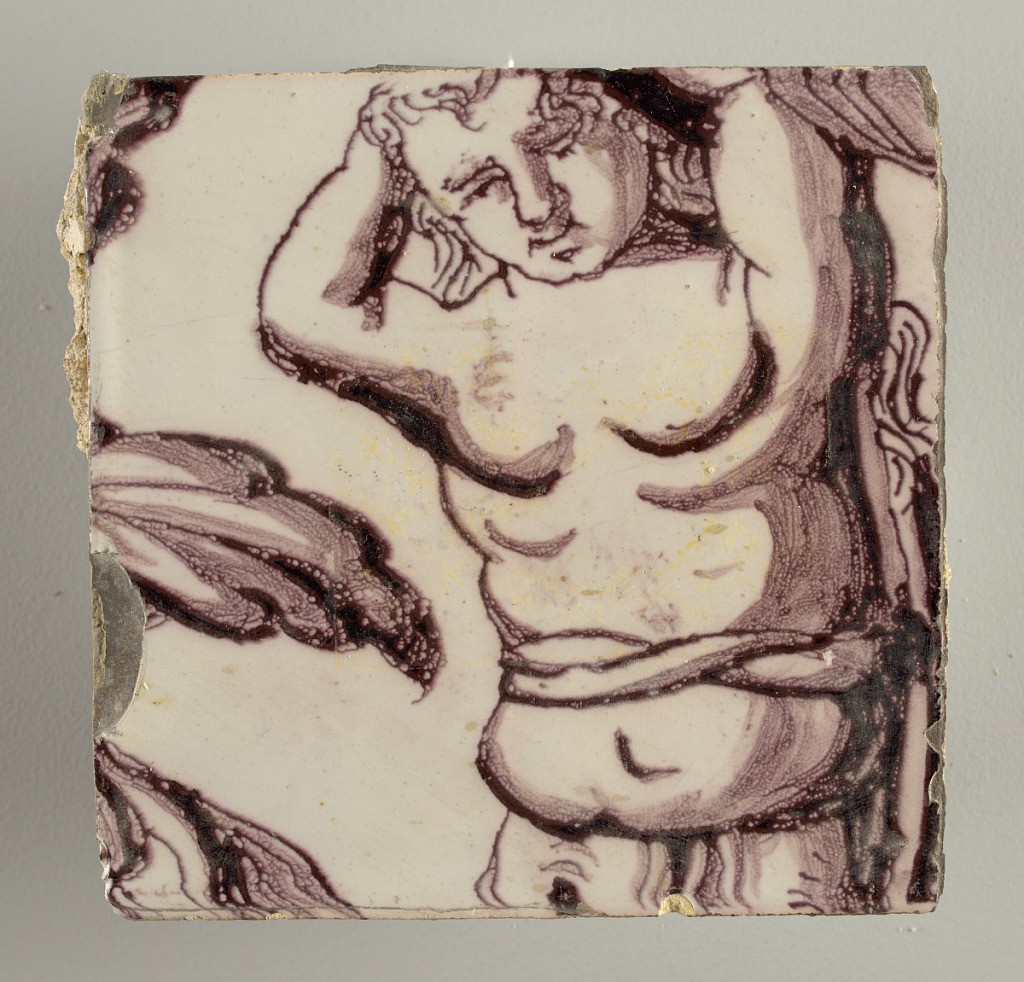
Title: Tile wall facing
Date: ca. 1725
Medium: Tin-glazed earthenware, underglaze
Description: Horizontal rectangle.  Thirty tiles wide and twenty-three tiles high with opening for fireplace eleven tiles wide and ten high.  Foliage arabesques disposed about three vertical axes from which are emphazised by urns at center and right, and at left by the figure of a standing woman carrying an infant on her arm and accompanied by two children.